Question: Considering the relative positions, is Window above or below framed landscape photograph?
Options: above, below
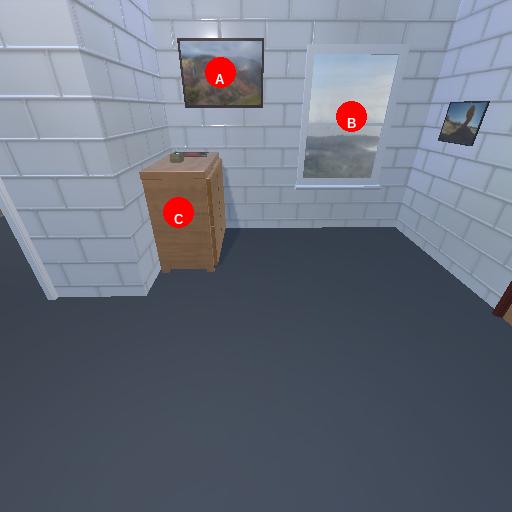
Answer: above